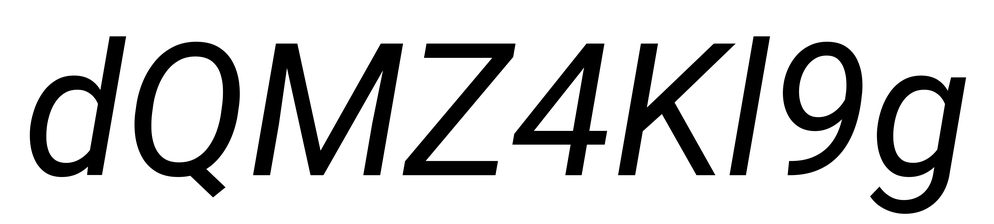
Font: Roboto-Italic_Italic